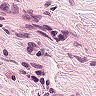
Metastatic tissue present: no